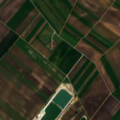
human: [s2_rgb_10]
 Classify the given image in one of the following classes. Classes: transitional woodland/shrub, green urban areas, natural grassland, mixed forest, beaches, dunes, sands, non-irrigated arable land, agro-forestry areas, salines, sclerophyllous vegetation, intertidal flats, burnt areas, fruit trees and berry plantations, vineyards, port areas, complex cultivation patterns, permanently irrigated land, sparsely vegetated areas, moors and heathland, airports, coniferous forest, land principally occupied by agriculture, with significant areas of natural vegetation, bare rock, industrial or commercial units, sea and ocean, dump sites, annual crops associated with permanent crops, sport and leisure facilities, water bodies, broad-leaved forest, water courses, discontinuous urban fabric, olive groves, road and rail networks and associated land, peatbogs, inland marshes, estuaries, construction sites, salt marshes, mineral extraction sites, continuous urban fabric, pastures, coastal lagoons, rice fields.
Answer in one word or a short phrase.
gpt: non-irrigated arable land, vineyards